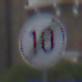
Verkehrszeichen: EndeGeschwindigkeit10
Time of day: MorningAfternoon
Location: Outdoor (Urban)
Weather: Overcast
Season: NotSpecified
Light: Natural